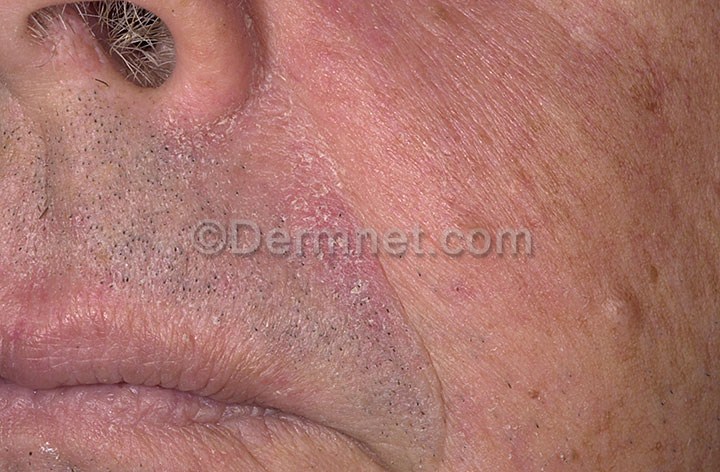
Disease: Psoriasis pictures Lichen Planus and related diseases